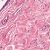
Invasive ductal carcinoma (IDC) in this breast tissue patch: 0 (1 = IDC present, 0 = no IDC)